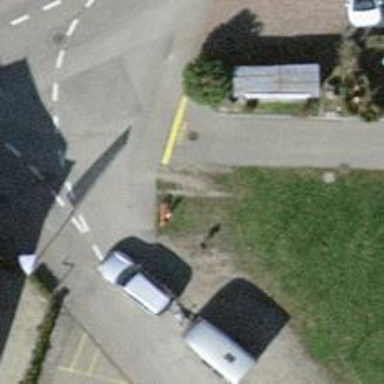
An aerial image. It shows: Driveway leading to service road.